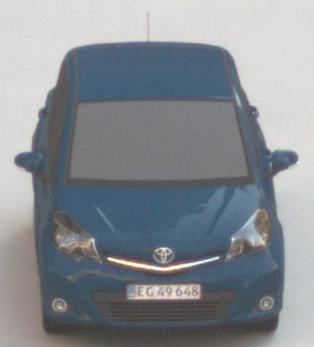
Make: Toyota
Model: Yaris 1.0
Detailed model: Yaris (XP9)
Model produced from: 2009/01
Model produced until: 2010/10
Doors: 3
Color: blue
Road condition: dry road
Daytime: sunrise or sunset
Contrast: low contrast